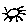
Label: sun